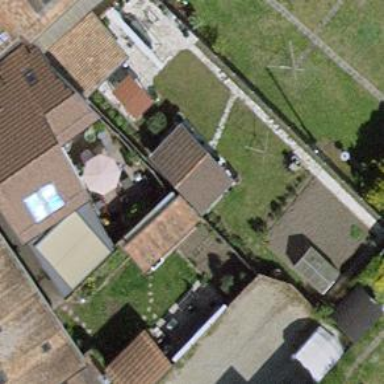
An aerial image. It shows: Garden enclosed by fence.